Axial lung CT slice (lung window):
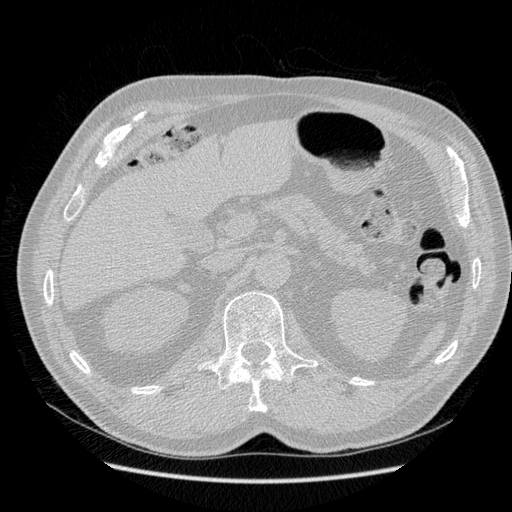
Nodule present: no